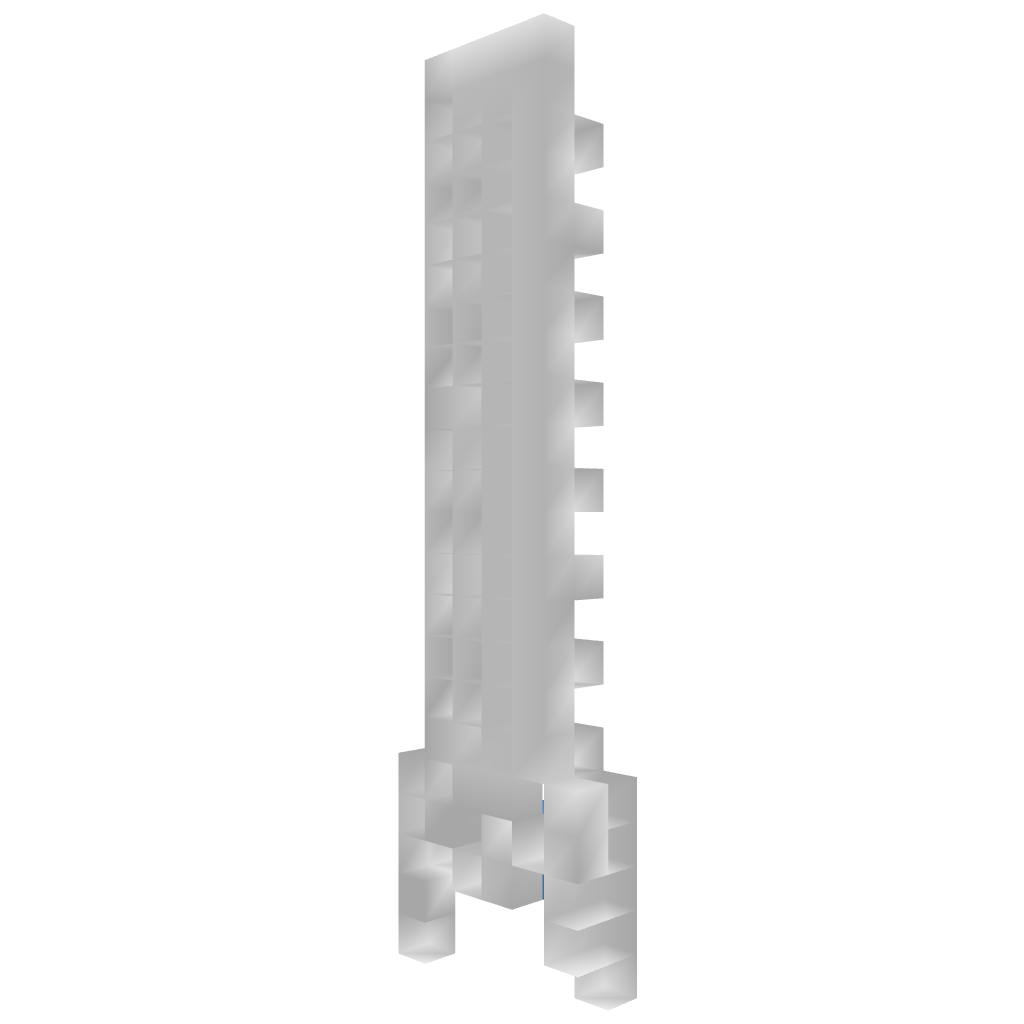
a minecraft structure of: Multiplayer Zipper Elevator bad low quality